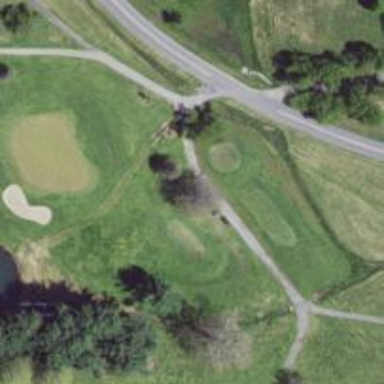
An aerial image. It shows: Path for both road and golf.